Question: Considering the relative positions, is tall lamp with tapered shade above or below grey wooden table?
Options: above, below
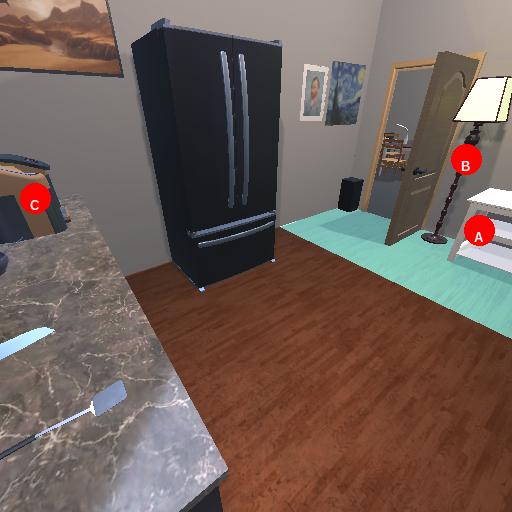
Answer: above